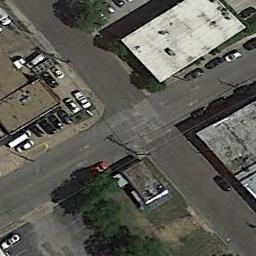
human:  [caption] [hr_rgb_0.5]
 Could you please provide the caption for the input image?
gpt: There are many buildings beside the intersection .

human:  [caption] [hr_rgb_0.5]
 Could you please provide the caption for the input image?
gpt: An intersection with sparse traffic is between some high-rise buildings and a green area .

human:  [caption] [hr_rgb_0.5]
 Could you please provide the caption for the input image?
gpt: There are several moving vehicles on the road at the intersection, There are many buildings and some trees around the intersection, And many cars are parked in the open space beside the intersection .

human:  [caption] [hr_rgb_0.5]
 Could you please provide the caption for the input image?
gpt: The car stopped on the left side of the intersection .

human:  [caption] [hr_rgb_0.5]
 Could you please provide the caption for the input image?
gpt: There are some cars parked beside the intersection .